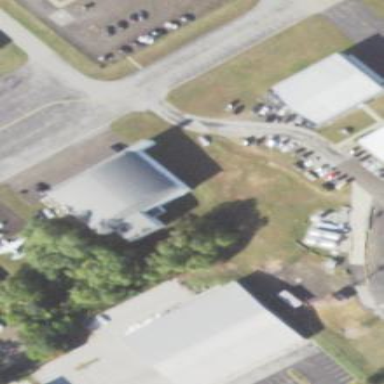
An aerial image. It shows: Hangar building at airport.